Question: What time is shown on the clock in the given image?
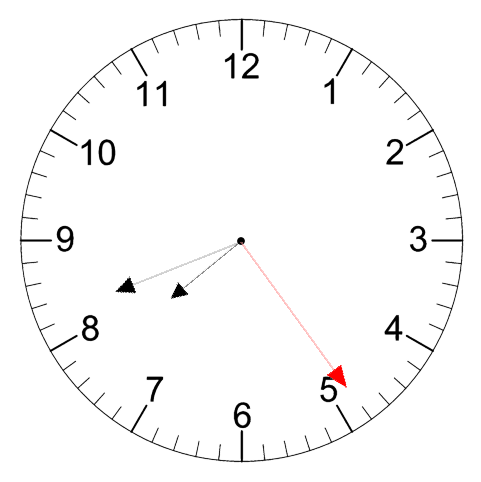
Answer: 07:41:24